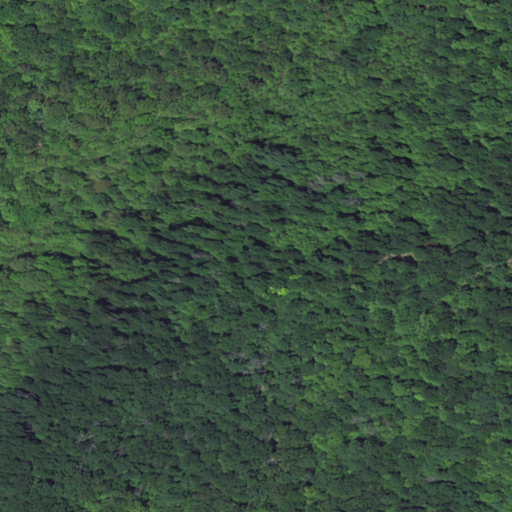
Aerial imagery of mountain in Kentucky named Sand Mountain containing only deciduous forest